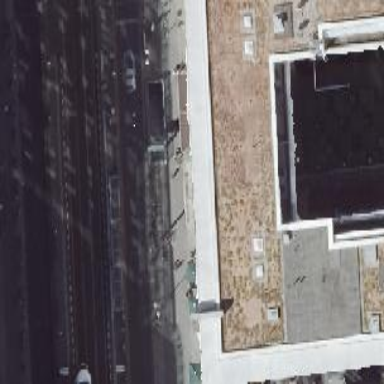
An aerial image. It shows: Subway entrance.